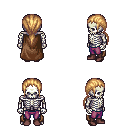
a pixel art fantasy rpg character, male body template, skeleton, brown cape, magenta pants, light blonde ponytail hairstyle, maroon shoes, four views (front, back, left, right), 2x2 character sprite sheet, small pixel art, hard edges, no anti-aliasing